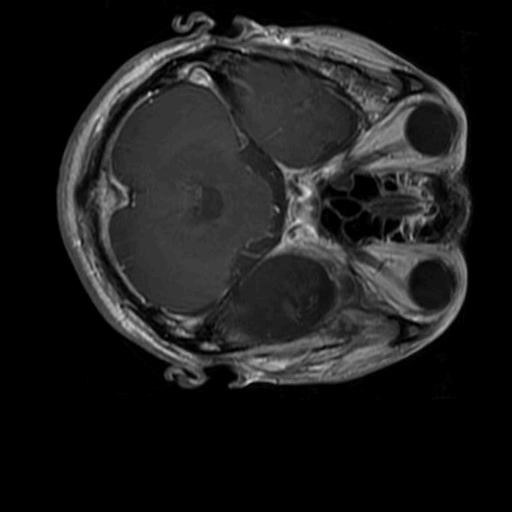
Label: brain_glioma